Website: apple
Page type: billing-address
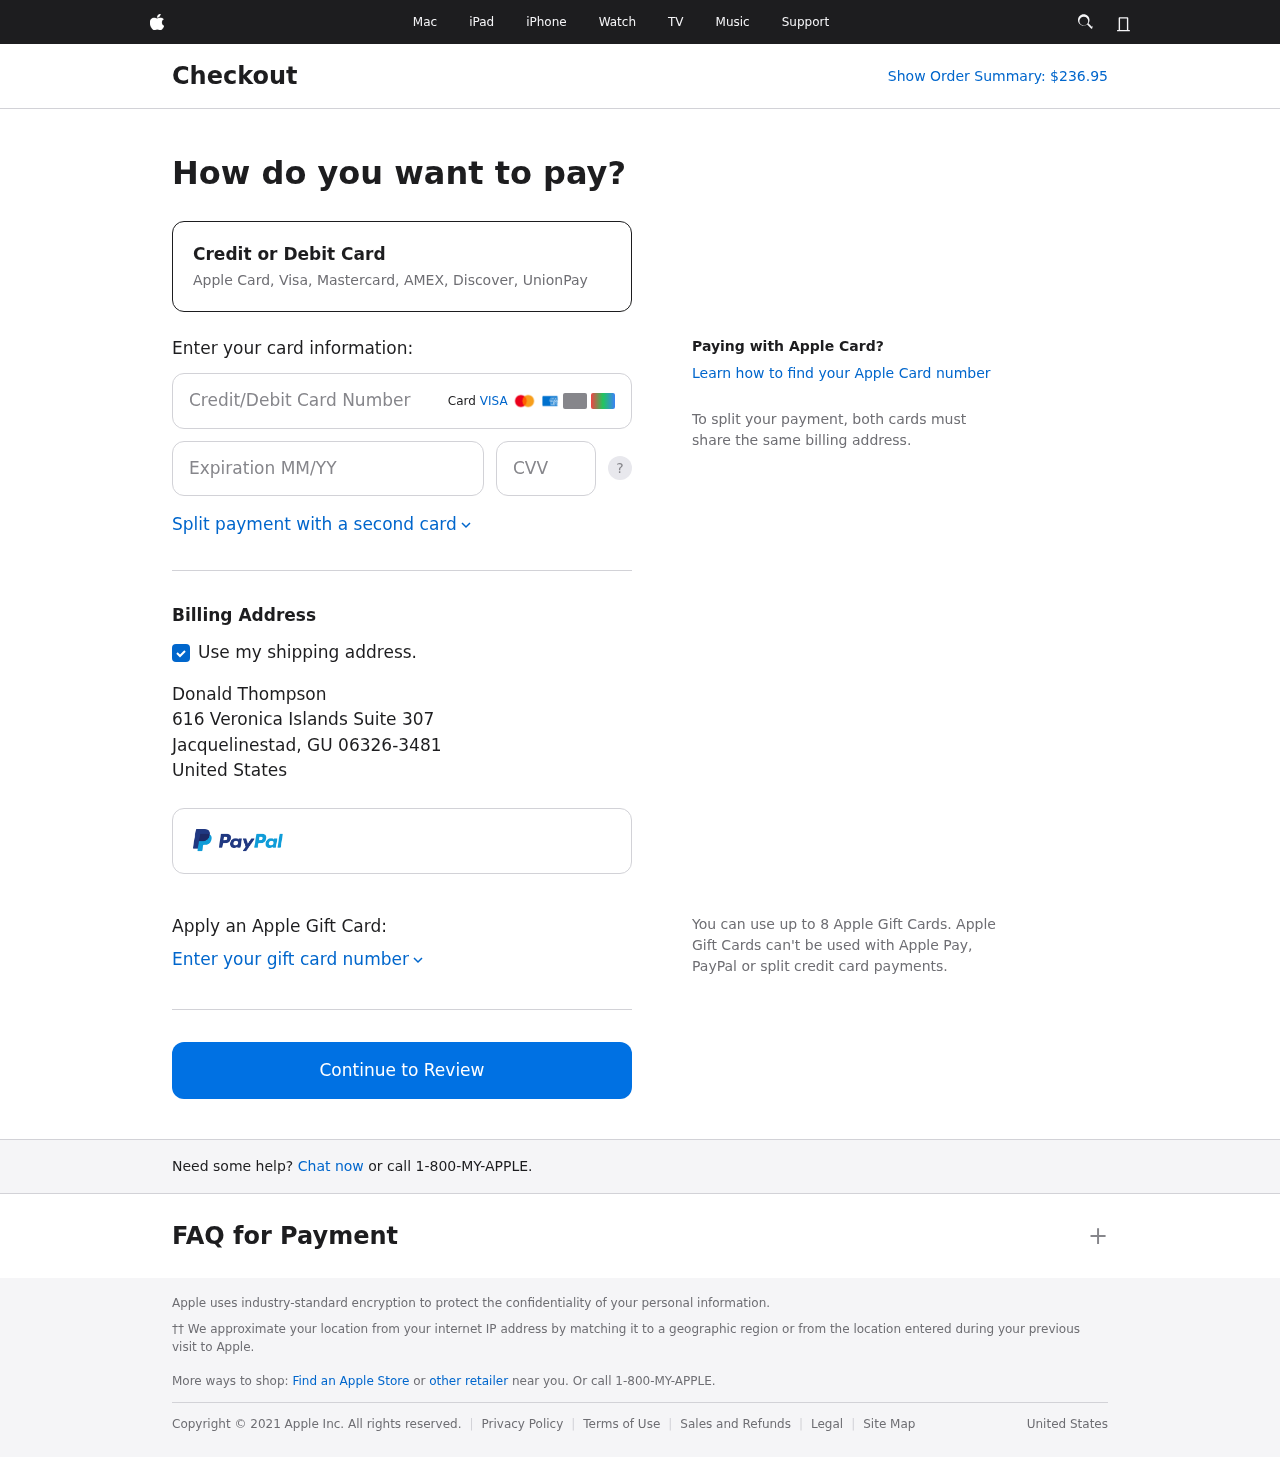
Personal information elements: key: PII_CARD_CVV
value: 765
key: PII_CARD_EXPIRY
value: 01/27
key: PII_CARD_NUMBER
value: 4384 5127 5777 9634
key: PII_CITY
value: Jacquelinestad
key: PII_COUNTRY
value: United States
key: PII_FULLNAME
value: Donald Thompson
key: PII_POSTCODE_FULL
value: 06326-3481
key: PII_STATE_ABBR
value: GU
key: PII_STREET
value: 616 Veronica Islands Suite 307
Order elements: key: ORDER_TOTAL
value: Show Order Summary: $236.95